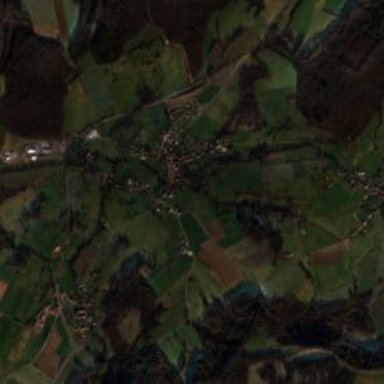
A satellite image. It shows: Village.